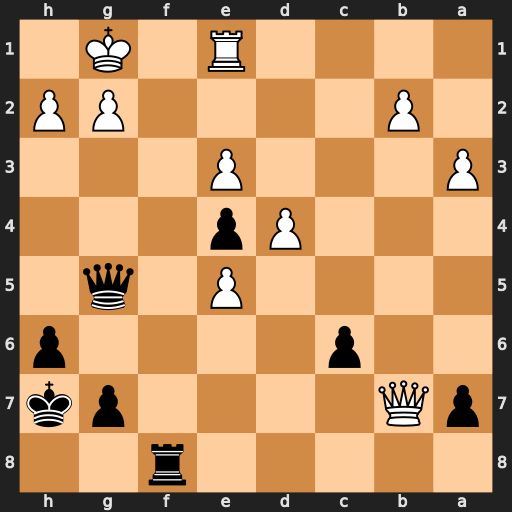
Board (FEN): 5r2/pQ4pk/2p4p/4P1q1/3Pp3/P3P3/1P4PP/4R1K1
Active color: b
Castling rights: -
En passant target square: -
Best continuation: Qf5 h3 Qf2+ Kh2 Qxe1